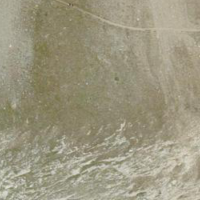
EUNIS habitat code: 48
Species observed at this site:
Leontopodium nivale